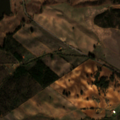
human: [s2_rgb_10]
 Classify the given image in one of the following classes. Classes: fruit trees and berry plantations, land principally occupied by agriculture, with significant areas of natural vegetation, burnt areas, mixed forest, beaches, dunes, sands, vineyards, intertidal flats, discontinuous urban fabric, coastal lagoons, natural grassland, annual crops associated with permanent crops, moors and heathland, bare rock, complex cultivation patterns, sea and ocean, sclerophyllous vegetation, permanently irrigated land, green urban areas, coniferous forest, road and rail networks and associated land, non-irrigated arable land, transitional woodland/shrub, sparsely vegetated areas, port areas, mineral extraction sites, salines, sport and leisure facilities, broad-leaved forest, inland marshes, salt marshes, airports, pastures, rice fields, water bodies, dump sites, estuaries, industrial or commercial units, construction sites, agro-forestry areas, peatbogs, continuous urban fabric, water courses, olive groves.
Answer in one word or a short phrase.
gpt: non-irrigated arable land, pastures, land principally occupied by agriculture, with significant areas of natural vegetation, broad-leaved forest, transitional woodland/shrub